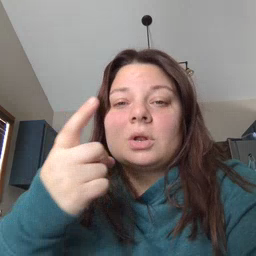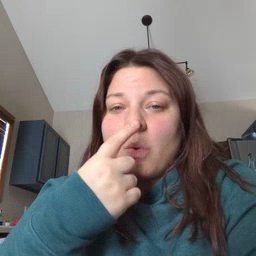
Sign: nose